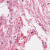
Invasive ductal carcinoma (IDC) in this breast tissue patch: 0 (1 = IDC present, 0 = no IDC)